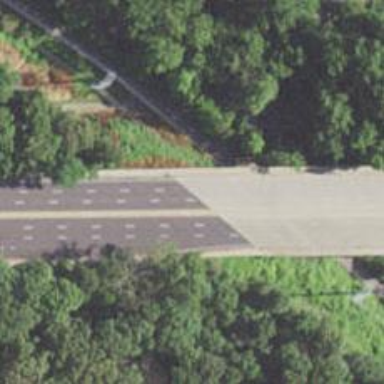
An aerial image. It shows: Bridge over trunk highway with expressway.